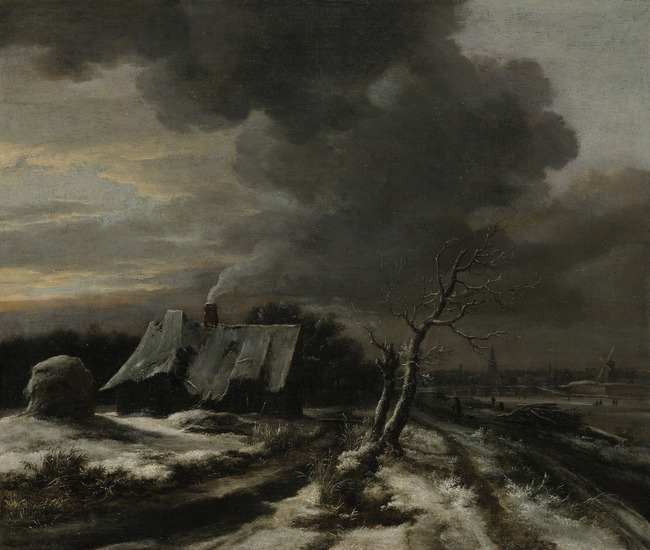
Title: Winter landcape with a view of the Amstel river and Amsterdam
Artist: Jacob van Ruisdael
Earliest date: 1660
Latest date: 1660
Genre: painting
Iconography: Pomander
Keywords: winter landscape, topography, cityscape, farm, bare tree, church tower, windmill, stone bridge, smoke (material), chimney, hay barrack